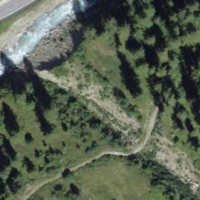
EUNIS habitat code: 43
Species observed at this site:
Buteo buteo
Stellaria nemorum
Succisa pratensis
Parnassius apollo